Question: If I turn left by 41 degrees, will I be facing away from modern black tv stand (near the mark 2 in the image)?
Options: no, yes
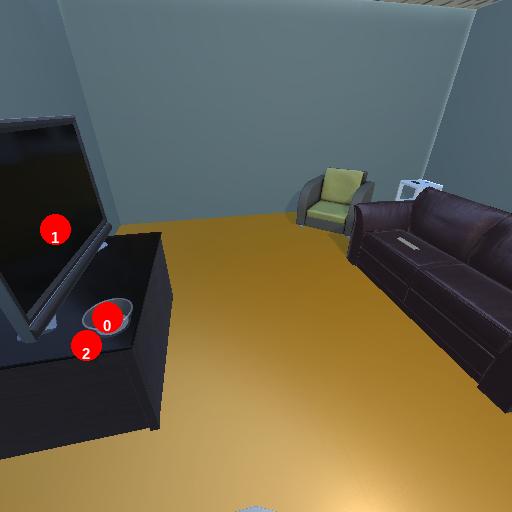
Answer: no